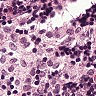
Metastatic tissue present: no